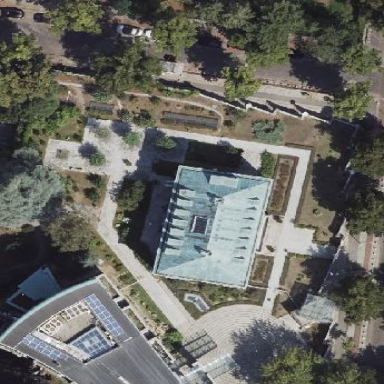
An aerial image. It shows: Embassy building with historic manor architecture.